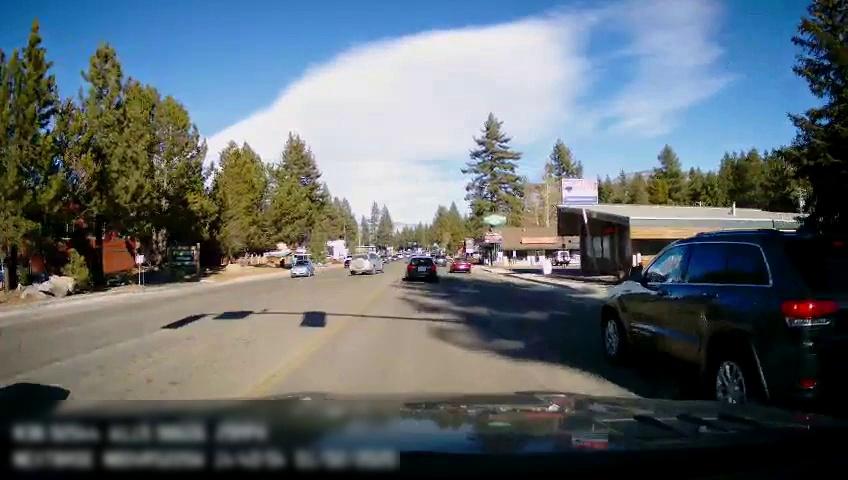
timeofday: Day
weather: Sunny
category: Drivable Space
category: Vehicles | Car
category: Vehicles | Car
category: Vehicles | SUV
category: Vehicles | SUV
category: Vehicles | Car
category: Vehicles | SUV
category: Vehicles | Car
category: Lanes | Opposite Lane
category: Lanes | Current Lane